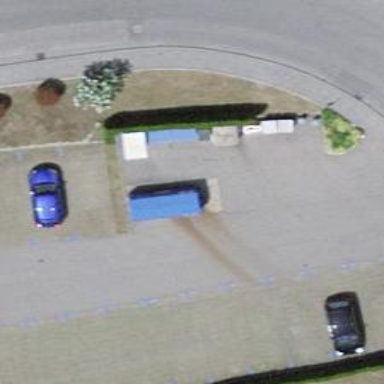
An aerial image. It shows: Recycling container in the area designated for recycling.